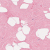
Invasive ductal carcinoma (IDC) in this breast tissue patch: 0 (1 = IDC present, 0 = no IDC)